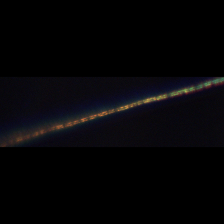
Taxon: Chaetoceros
Group: Diatoms